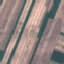
Land use / land cover class: AnnualCrop